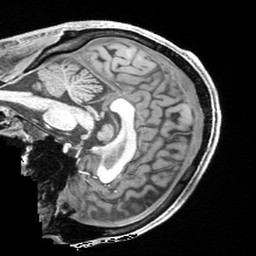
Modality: T1w
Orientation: sagittal